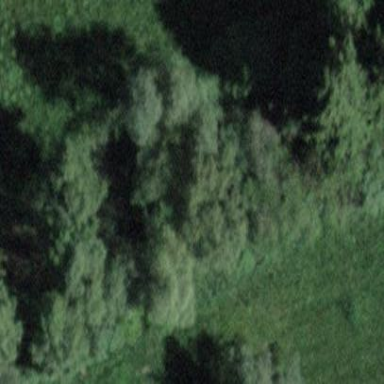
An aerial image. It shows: Forest area.